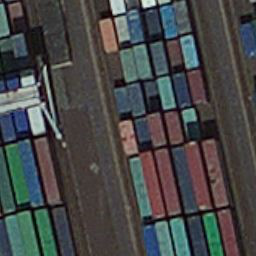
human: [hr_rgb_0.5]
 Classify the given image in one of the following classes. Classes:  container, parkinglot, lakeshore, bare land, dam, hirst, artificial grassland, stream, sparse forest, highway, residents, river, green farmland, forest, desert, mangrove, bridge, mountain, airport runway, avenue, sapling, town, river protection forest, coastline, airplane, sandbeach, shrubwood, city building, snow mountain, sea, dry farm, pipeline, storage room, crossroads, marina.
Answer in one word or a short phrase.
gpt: container